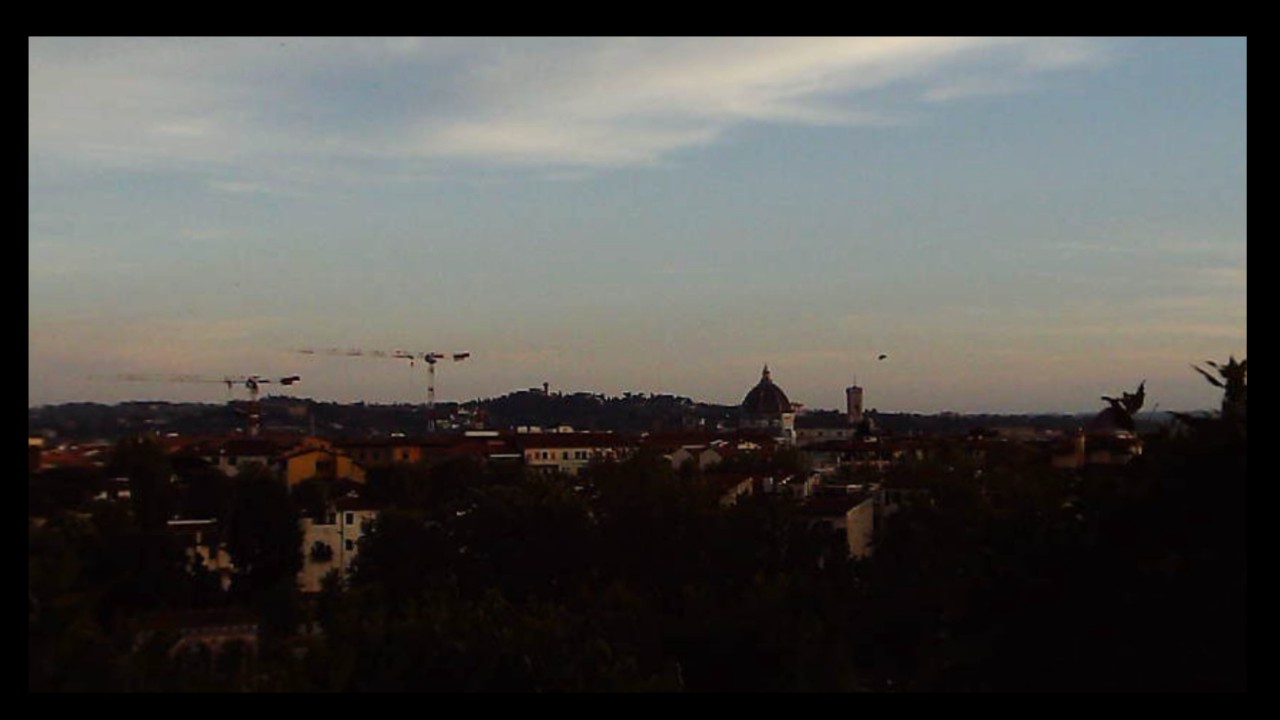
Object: Betafpv air75

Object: DJI Mini 3